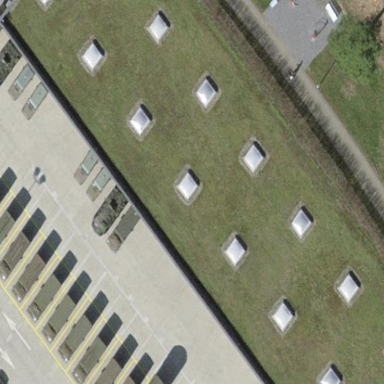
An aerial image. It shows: Military barracks building.